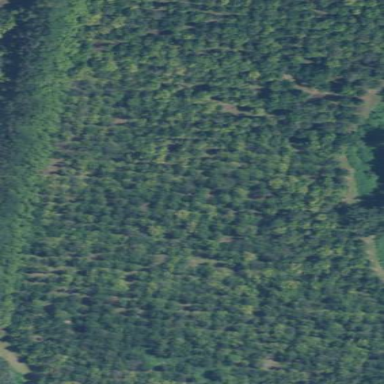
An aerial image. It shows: Orchard filled with macadamia trees.